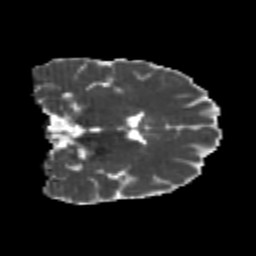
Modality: MD
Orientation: coronal
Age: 22
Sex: male
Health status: healthy
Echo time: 0.074 s